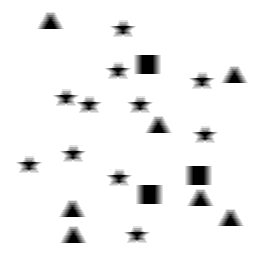
Squares: 3
Triangles: 7
Stars: 11
Total shapes: 21